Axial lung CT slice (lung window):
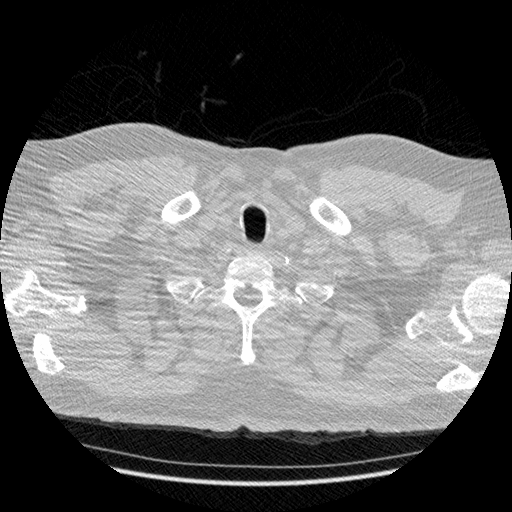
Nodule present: no